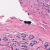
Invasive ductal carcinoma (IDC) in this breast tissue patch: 0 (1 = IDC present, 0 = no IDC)